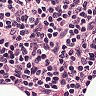
Metastatic tissue present: no